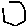
Label: hexagon